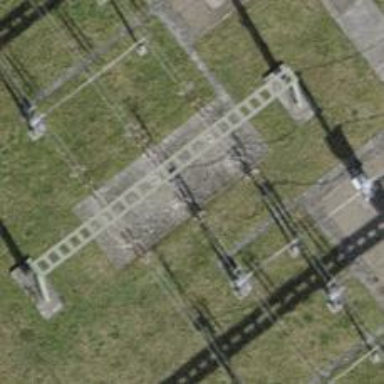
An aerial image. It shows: Power line carrying busbar.